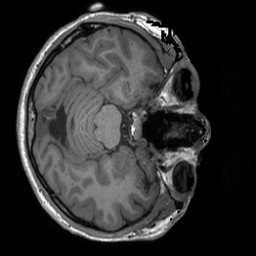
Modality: T1w
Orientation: axial
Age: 27
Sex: male
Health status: healthy
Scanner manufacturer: siemens
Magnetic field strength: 3 T
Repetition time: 1.9 s
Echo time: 0.00252 s